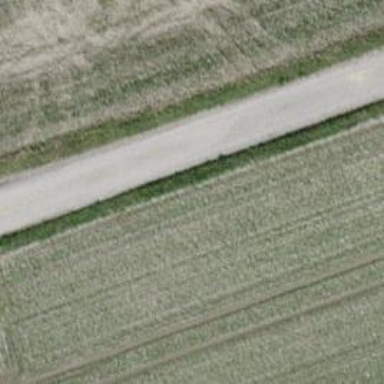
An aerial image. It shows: Unclassified road with asphalt surface.